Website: walmart
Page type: payment
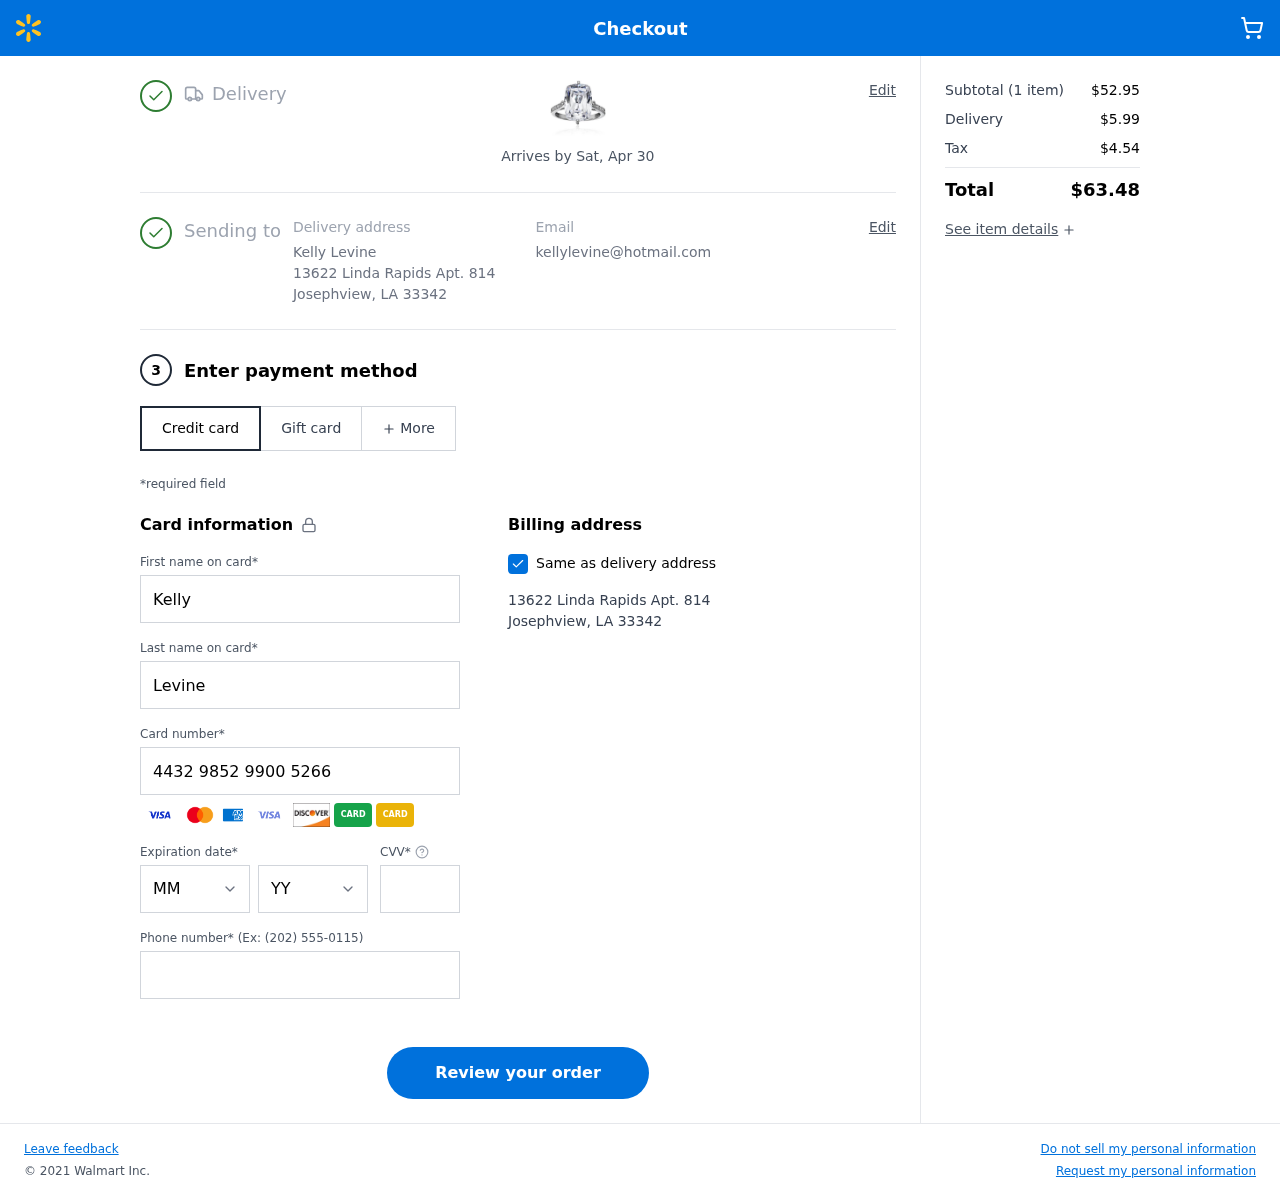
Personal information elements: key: PII_CARD_CVV
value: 847
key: PII_CARD_EXPIRY_MONTH
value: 06
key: PII_CARD_EXPIRY_YEAR
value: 28
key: PII_CARD_NUMBER
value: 4432 9852 9900 5266
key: PII_CITY
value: Josephview
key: PII_EMAIL
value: kellylevine@hotmail.com
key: PII_FIRSTNAME
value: Kelly
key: PII_FULLNAME
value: Kelly Levine
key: PII_LASTNAME
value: Levine
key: PII_PHONE
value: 2345453899
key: PII_POSTCODE
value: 33342
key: PII_STATE_ABBR
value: LA
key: PII_STREET
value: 13622 Linda Rapids Apt. 814
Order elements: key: ORDER_DELIVERY_DATE
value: Arrives by Sat, Apr 30
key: ORDER_NUM_ITEMS
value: (1 item)
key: ORDER_SUBTOTAL
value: $52.95
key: ORDER_SHIPPING_COST
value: $5.99
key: ORDER_TAX
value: $4.54
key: ORDER_TOTAL
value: $63.48